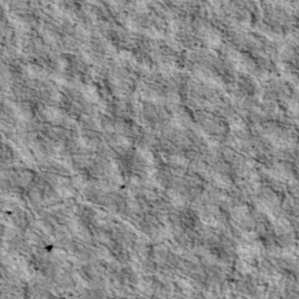
Label: non_frost